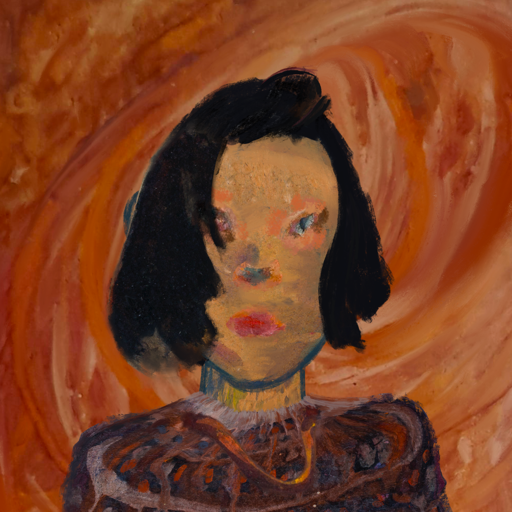
Background: Pious_Lady, Head And Neck Front: In_The_Sun, Face Front: Boggyland, Bust: Hypocrite, Hair Front: Mosgoul, Head Accessory: Blank, Second Necklace: Comrade, Necklace: Blank, Baby: Blank